Brain MRI, t1w sequence, axial 2D slice.
Patient: age 34, sex F, weight 95 kg, height 1.95 m
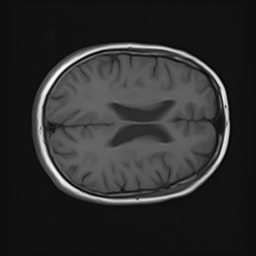